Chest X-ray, PA view. Patient: 65 years old, sex M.
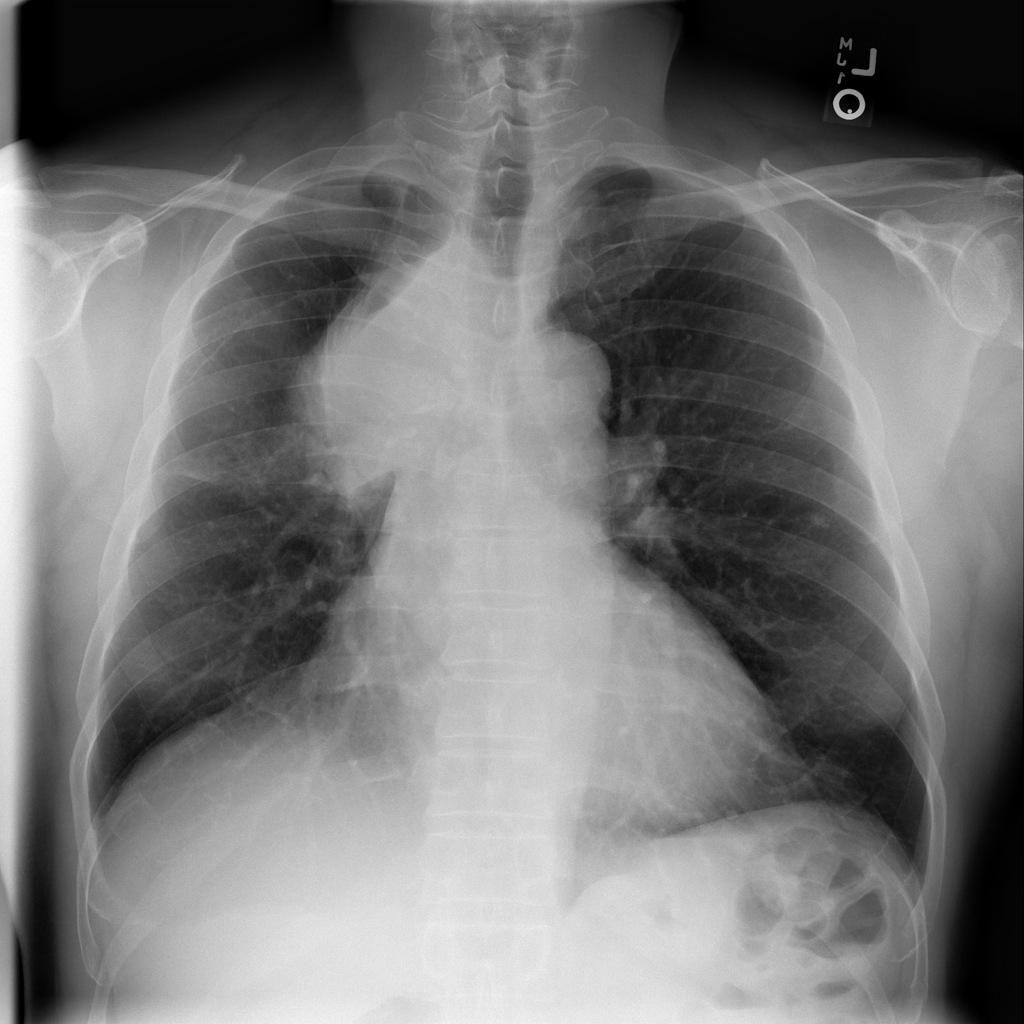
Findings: Mass, Atelectasis